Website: walmart
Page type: receipt
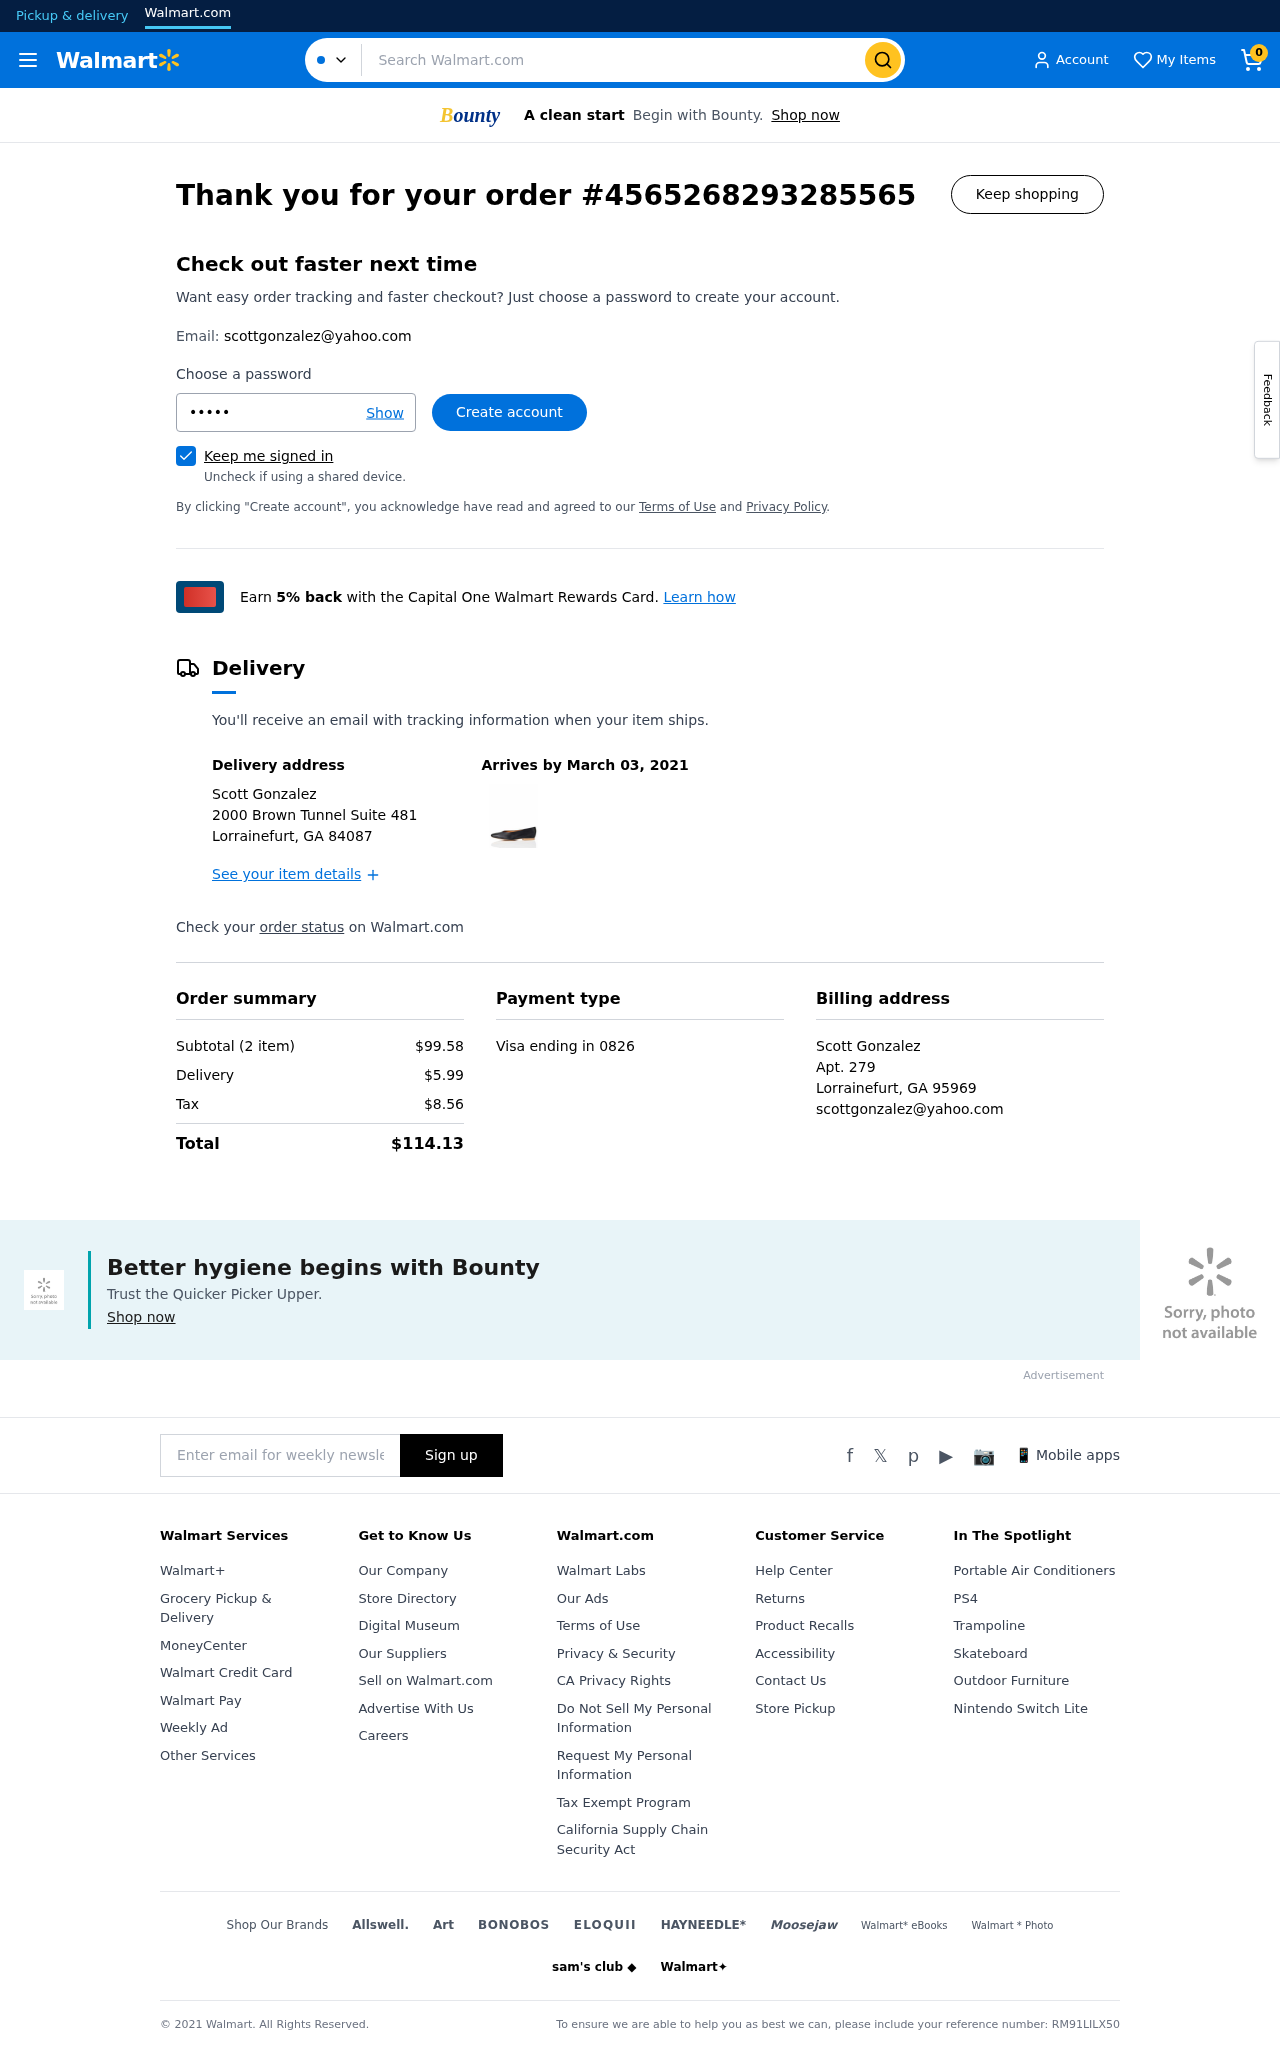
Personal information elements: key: PII_CARD_LAST4
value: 0826
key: PII_CARD_TYPE
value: Visa
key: PII_CITY_STATE_ZIP
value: Lorrainefurt, GA 84087
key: PII_CITY_STATE_ZIP2
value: Lorrainefurt, GA 95969
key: PII_EMAIL
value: scottgonzalez@yahoo.com
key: PII_EMAIL2
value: scottgonzalez@yahoo.com
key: PII_FULLNAME
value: Scott Gonzalez
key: PII_FULLNAME2
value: Scott Gonzalez
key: PII_STREET
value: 2000 Brown Tunnel Suite 481
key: PII_STREET2
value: Apt. 279
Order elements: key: ORDER_NUM_ITEMS
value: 0
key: ORDER_ID
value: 4565268293285565
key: ORDER_DELIVERY_DATE
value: March 03, 2021
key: ORDER_NUM_ITEMS
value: Subtotal (2 item)
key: ORDER_SUBTOTAL
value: $99.58
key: ORDER_SHIPPING_COST
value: $5.99
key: ORDER_TAX
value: $8.56
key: ORDER_TOTAL
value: $114.13
Search elements: key: HEADER_SEARCH
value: Search Walmart.com